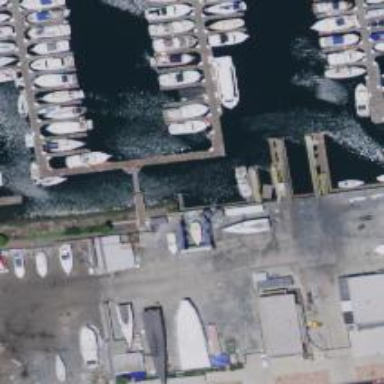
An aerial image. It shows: Pier with mooring facilities.